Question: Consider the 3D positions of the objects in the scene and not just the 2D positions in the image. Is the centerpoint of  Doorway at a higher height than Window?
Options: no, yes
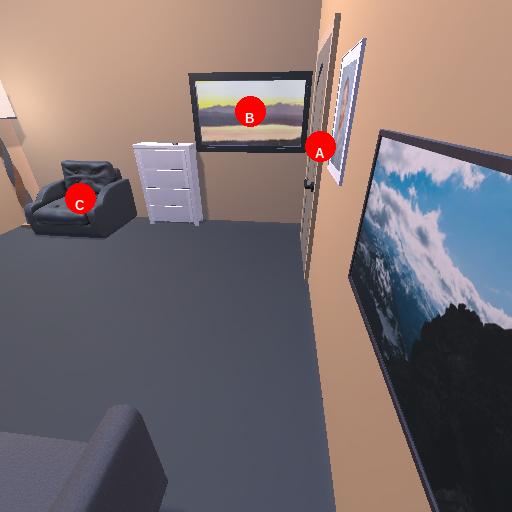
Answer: no